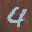
Label: 4